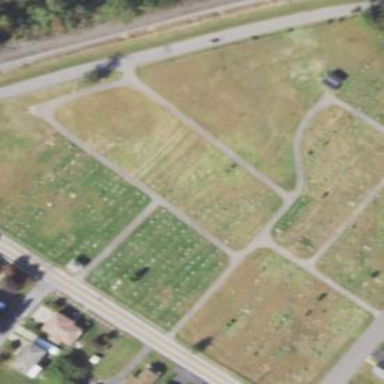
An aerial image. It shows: Cemetery.